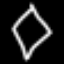
Label: diamond